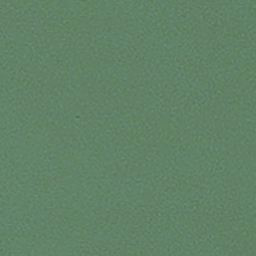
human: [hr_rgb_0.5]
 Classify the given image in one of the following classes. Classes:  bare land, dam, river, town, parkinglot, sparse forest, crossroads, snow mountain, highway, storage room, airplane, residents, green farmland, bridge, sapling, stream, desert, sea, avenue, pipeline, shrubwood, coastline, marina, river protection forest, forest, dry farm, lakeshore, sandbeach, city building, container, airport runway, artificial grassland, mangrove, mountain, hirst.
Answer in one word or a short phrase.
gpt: sea